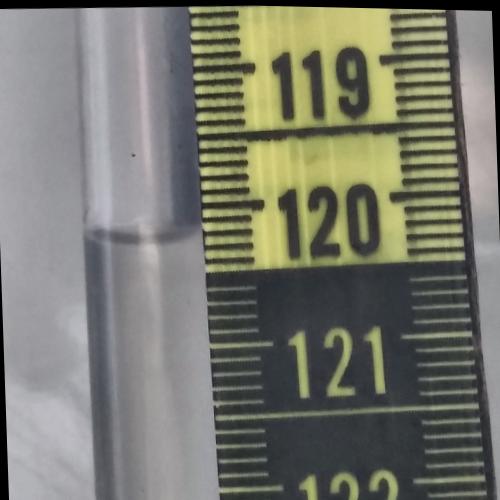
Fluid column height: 120.2 cm